CT reconstruction: convct
Segmentation target: spine
Patient: M, age 58
ISS stage: Stage 1
Metal implant: no
Axial slice:
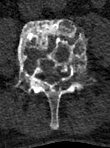
Sagittal slice:
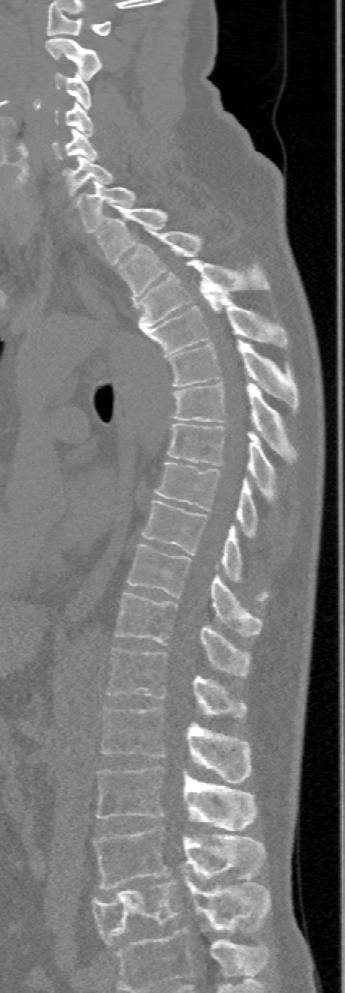